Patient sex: M
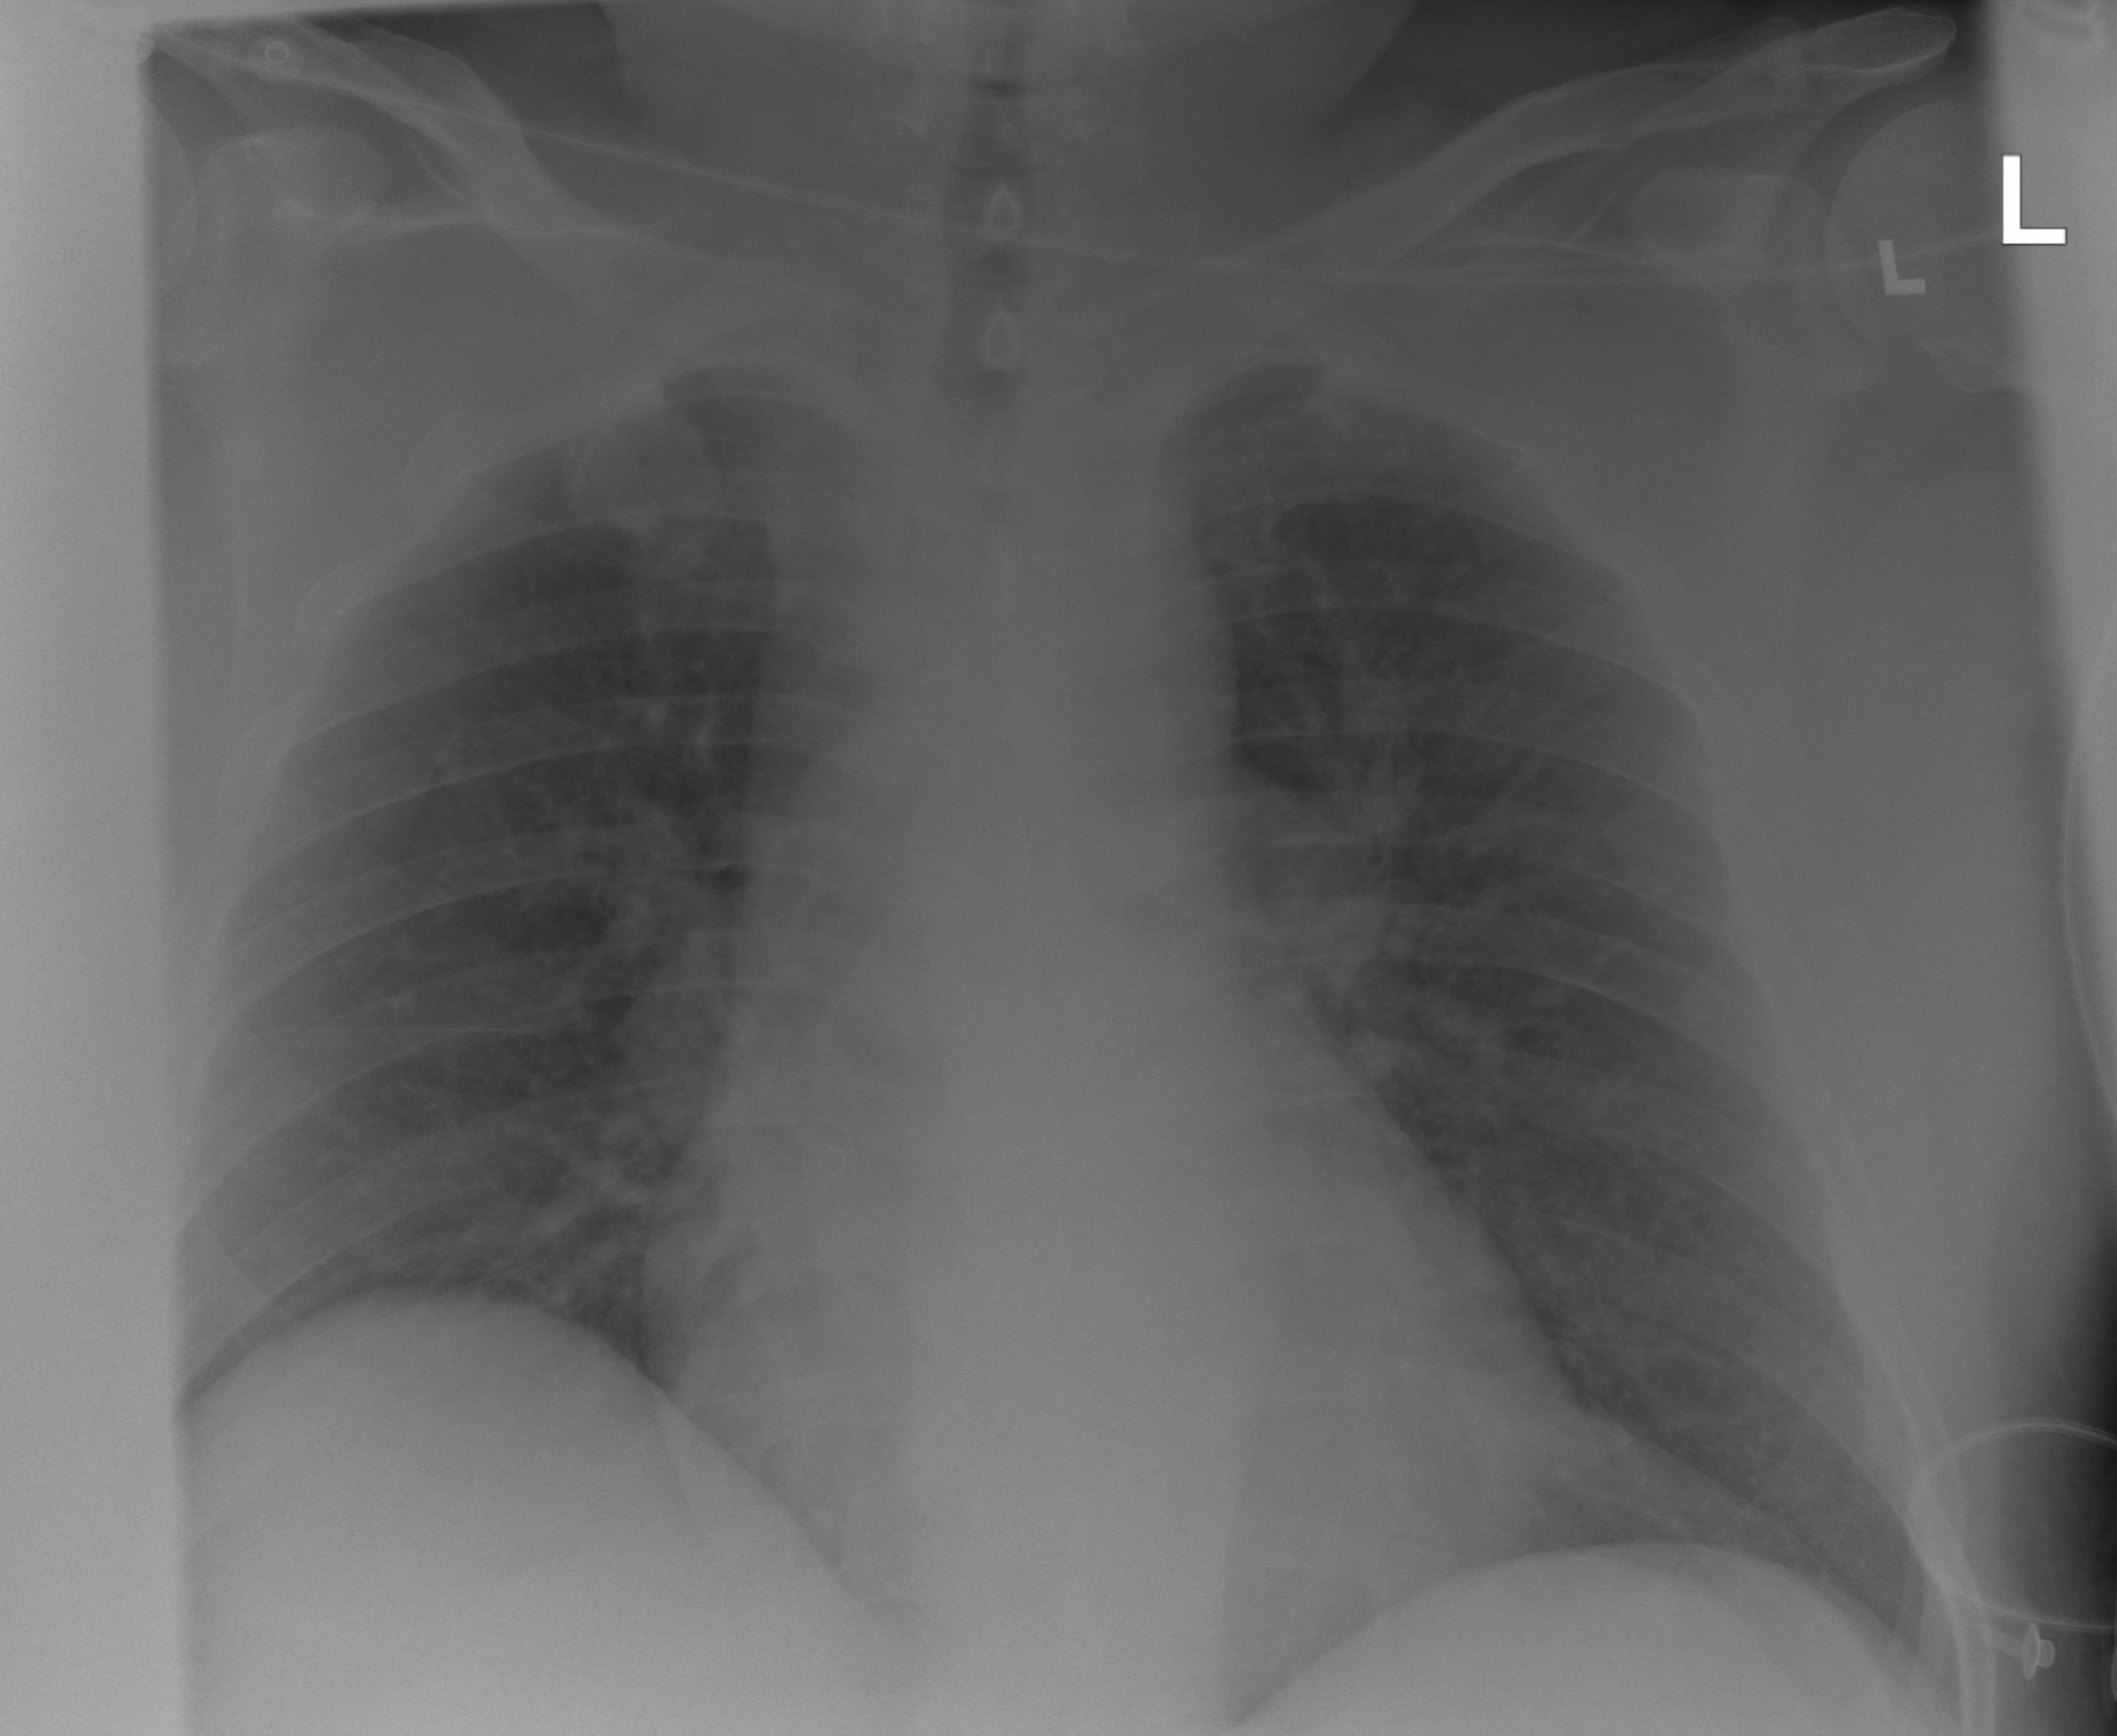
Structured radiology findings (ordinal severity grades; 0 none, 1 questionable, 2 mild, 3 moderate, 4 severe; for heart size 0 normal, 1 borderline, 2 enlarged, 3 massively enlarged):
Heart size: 0
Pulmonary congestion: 1
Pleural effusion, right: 0
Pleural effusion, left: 0
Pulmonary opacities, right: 0
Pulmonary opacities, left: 0
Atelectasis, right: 0
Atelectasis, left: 0